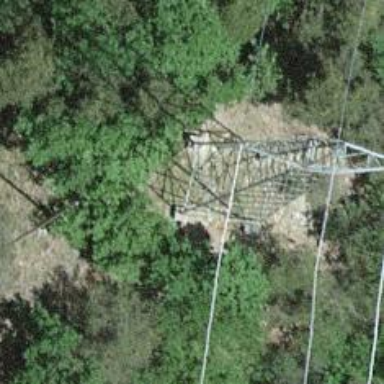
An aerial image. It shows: Power line in the image.